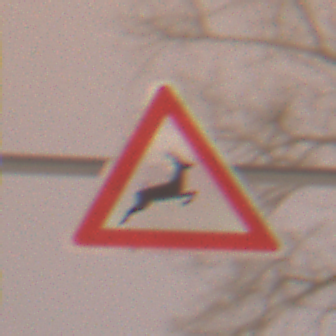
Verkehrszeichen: WildwechselLinks
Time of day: Night
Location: Outdoor (Urban)
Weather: Overcast
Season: Winter
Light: Artificial